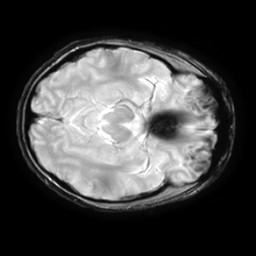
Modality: T2starw
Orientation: axial
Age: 22
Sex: female
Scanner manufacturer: ge
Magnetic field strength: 3 T
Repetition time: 0.65 s
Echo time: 0.02 s